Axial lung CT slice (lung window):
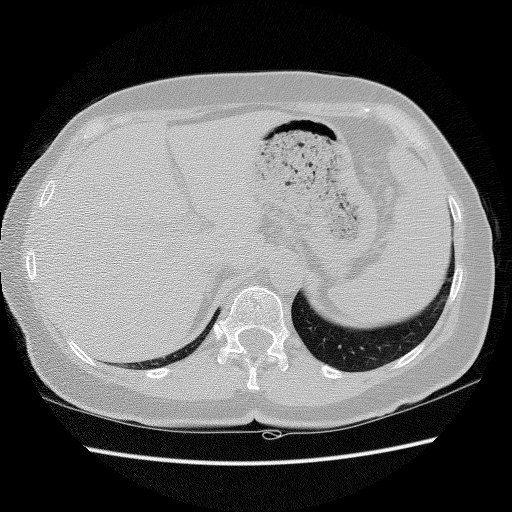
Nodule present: no